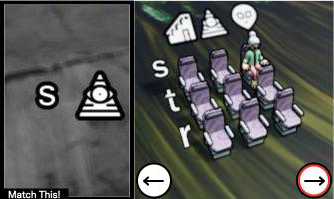
Task: seats
Answer: no